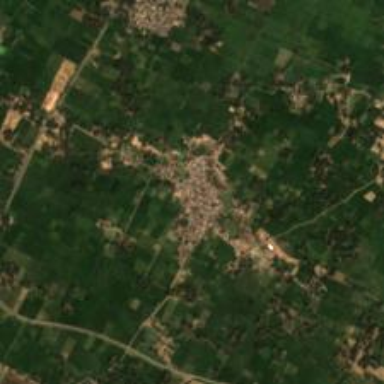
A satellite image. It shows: Village area.